RGB frame:
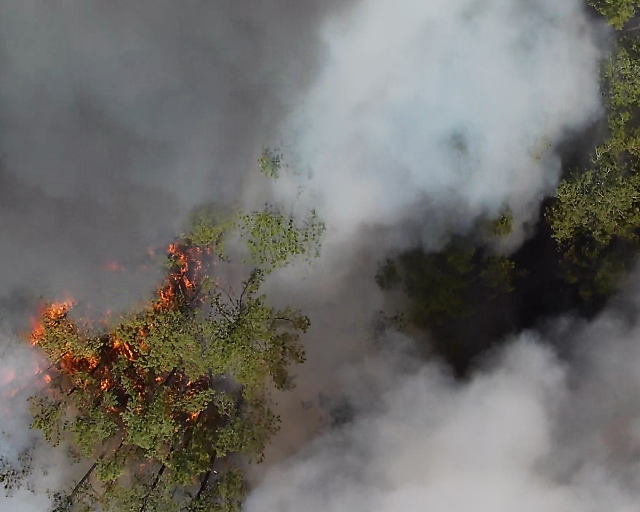
Thermal frame:
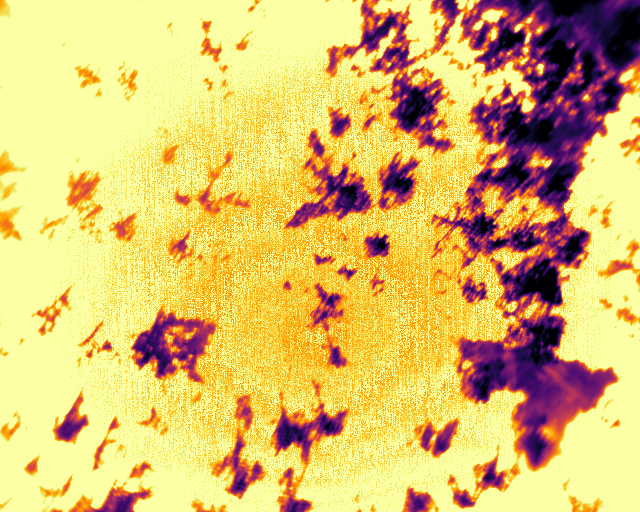
Captured: 2026-02-27 02:39:08
Pixels at or above 80 °C: 325599 (fraction of frame: 0.9936)